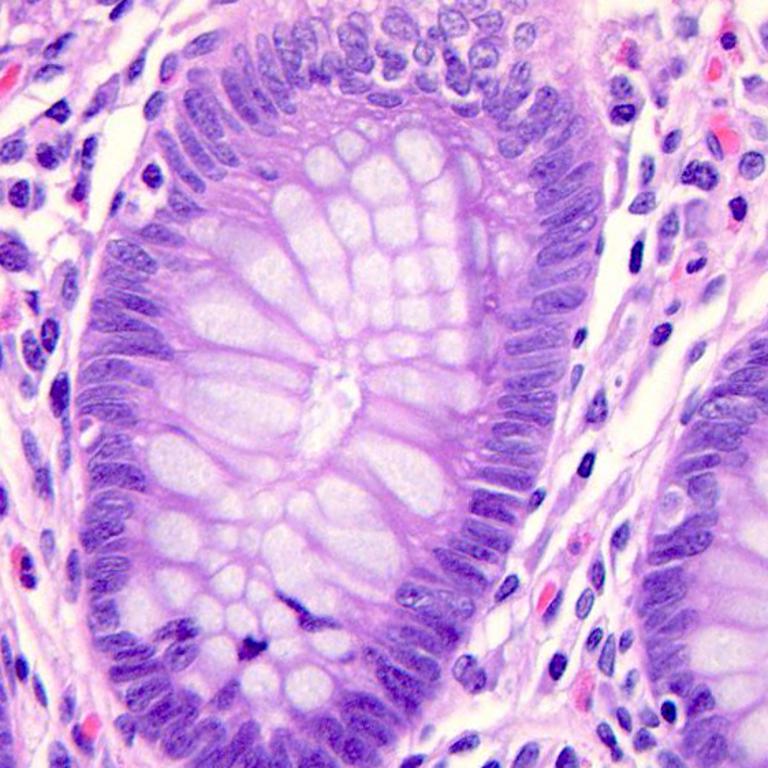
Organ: colon
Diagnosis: benign